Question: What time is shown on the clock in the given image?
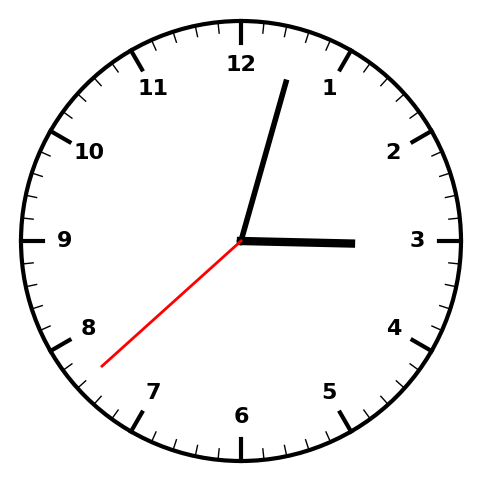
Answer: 03:02:38